Interaction volume radius: 10 \u00c5
Interaction volume height: 25 \u00c5
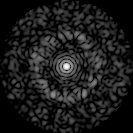
Disorder parameter: 0.8177